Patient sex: M
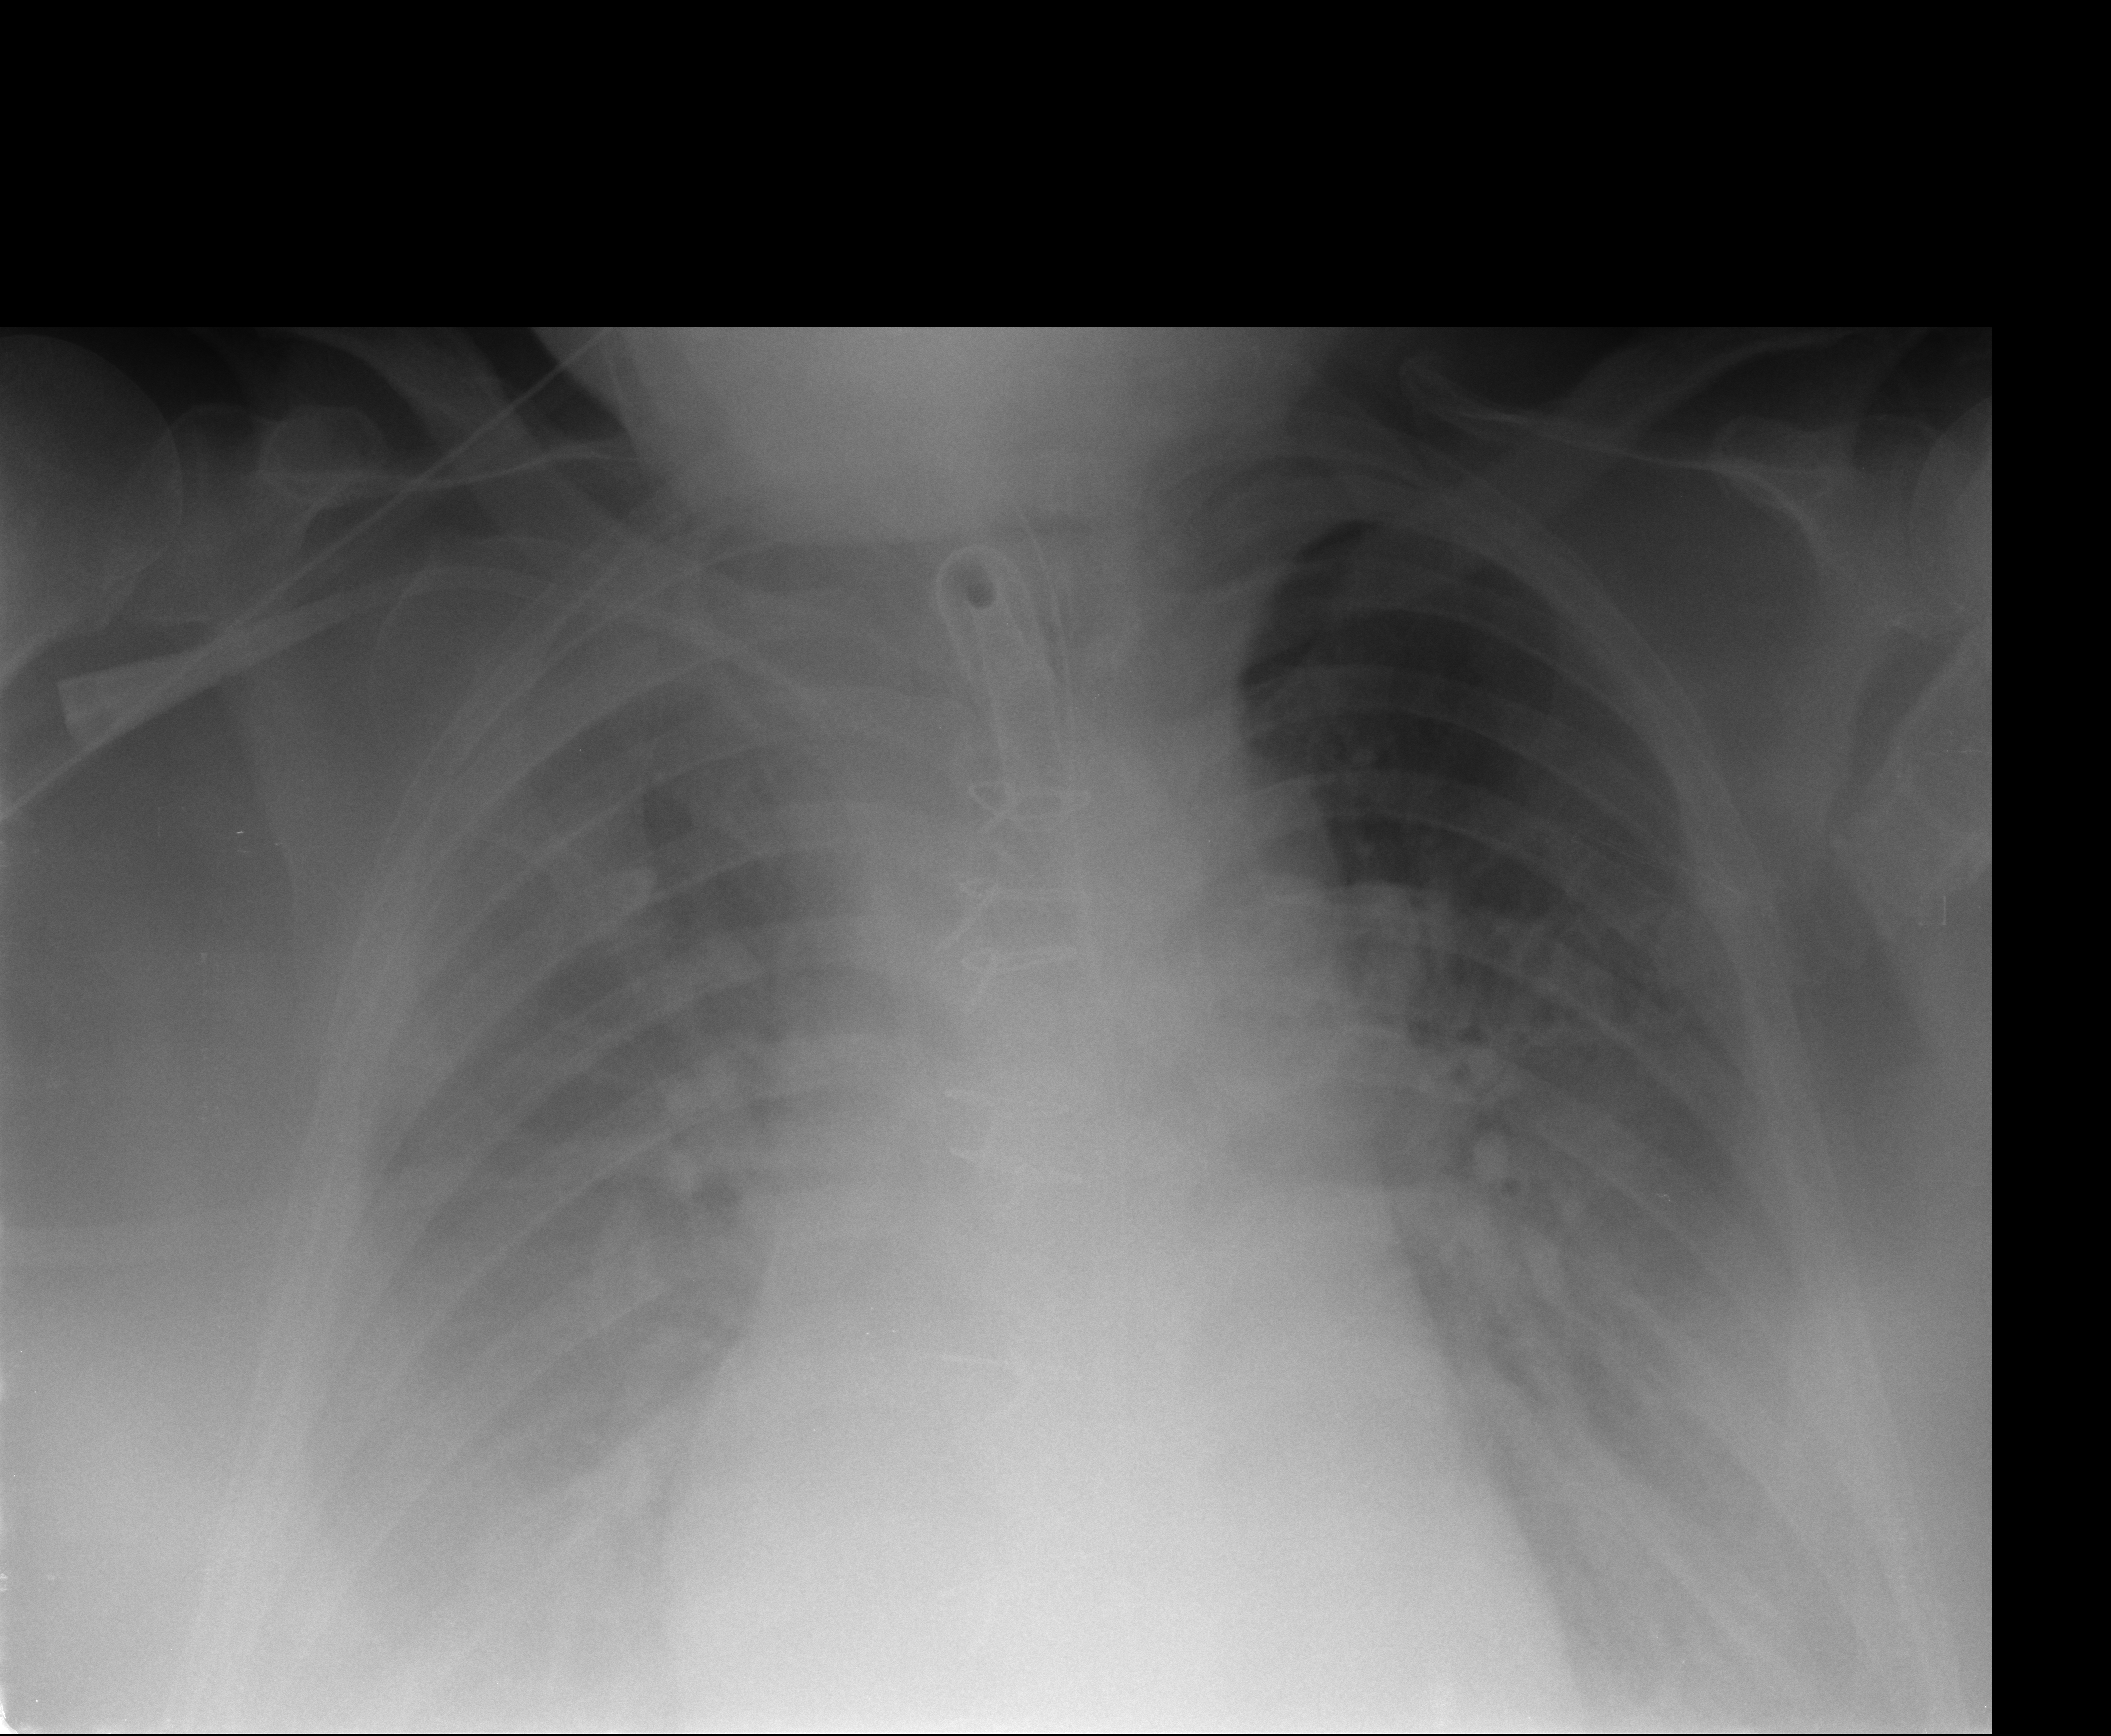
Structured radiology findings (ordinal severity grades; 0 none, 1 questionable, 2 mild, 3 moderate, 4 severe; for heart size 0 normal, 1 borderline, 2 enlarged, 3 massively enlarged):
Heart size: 2
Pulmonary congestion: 3
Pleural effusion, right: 4
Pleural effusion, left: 3
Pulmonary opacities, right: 1
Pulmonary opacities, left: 1
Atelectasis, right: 3
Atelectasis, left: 3